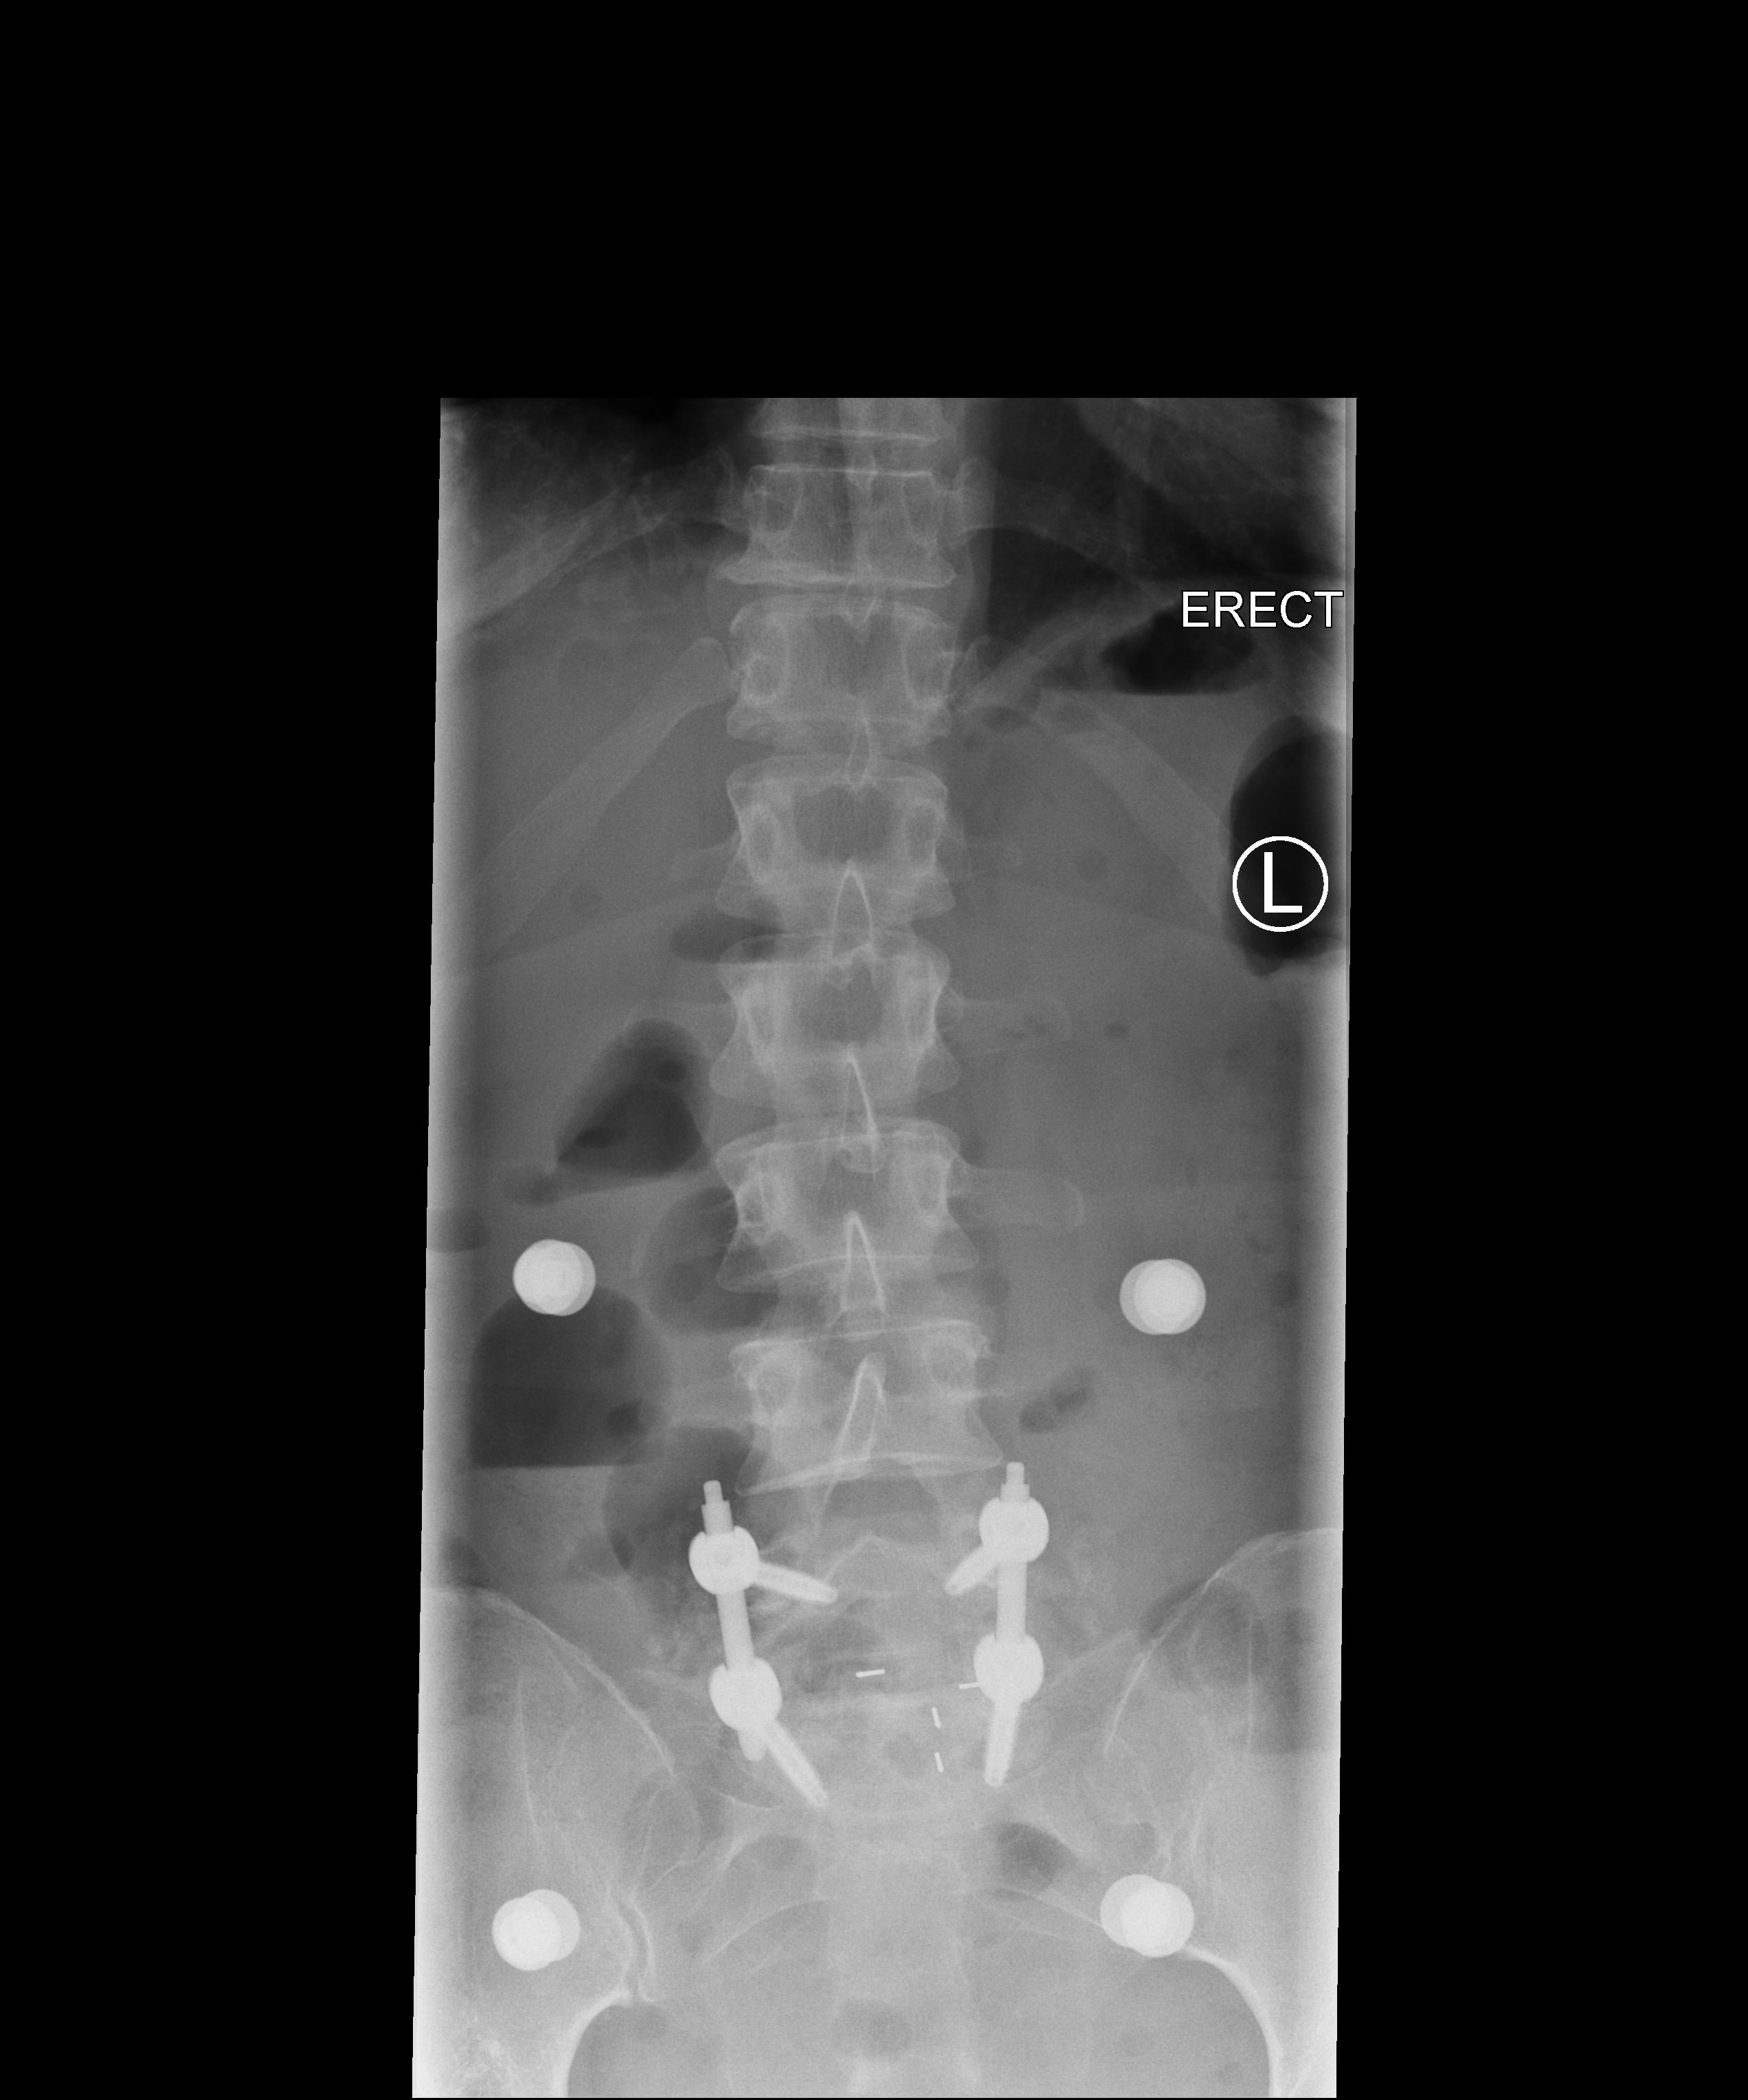
View: AP
Implant manufacturer: Depuy expedium (Synthes)